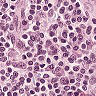
Metastatic tissue present: no